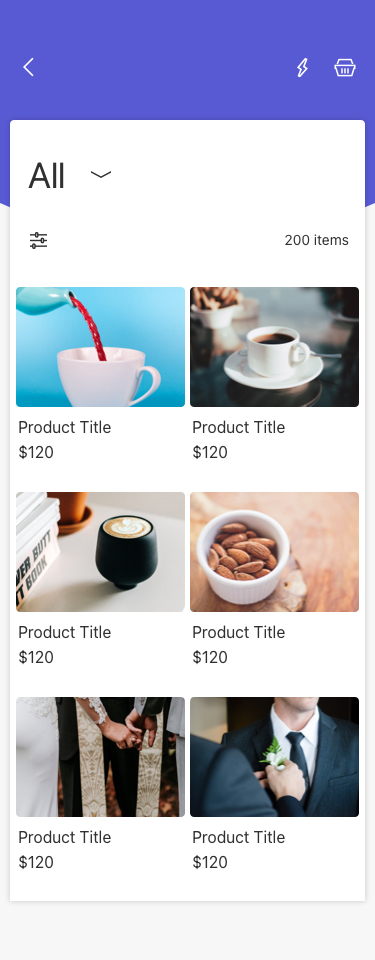
Text in this UI design:
$120
Product Title
$120
Product Title
$120
Product Title
$120
Product Title
$120
Product Title
$120
Product Title
All
200 items